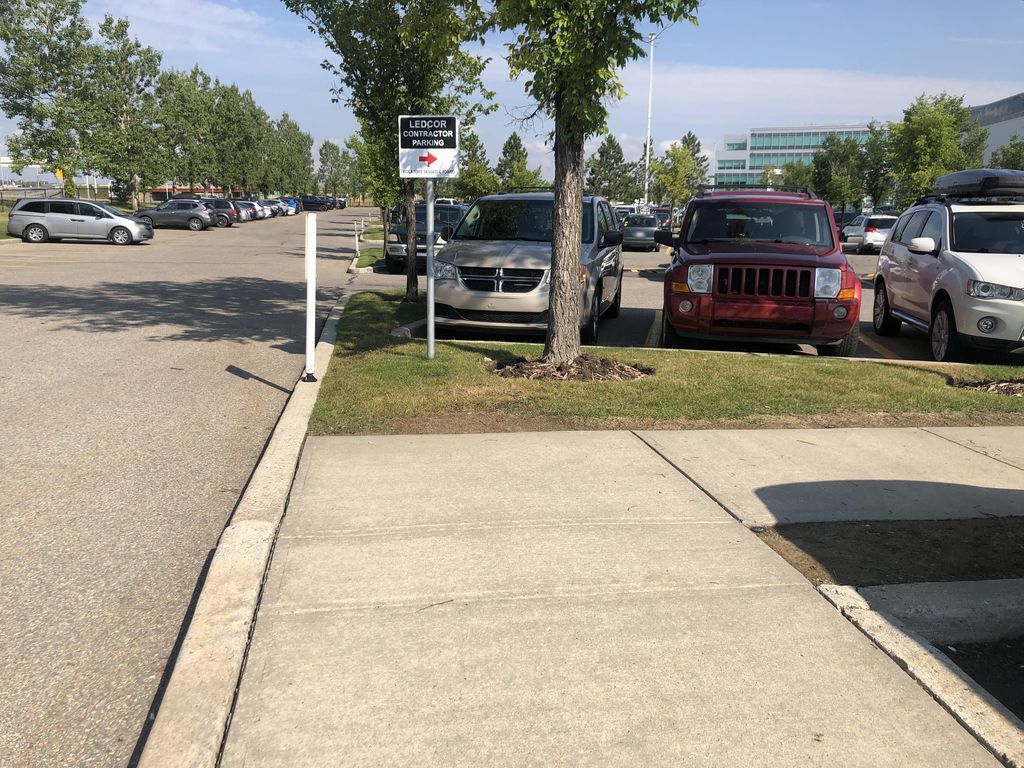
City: calgary